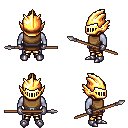
a pixel art fantasy rpg character, male body template, dark elf, purple skin, leather chest armor, gold greaves, blonde short topknot hairstyle, gold helm, metal gloves, metal boots, spear, four views (front, back, left, right), 2x2 character sprite sheet, small pixel art, hard edges, no anti-aliasing